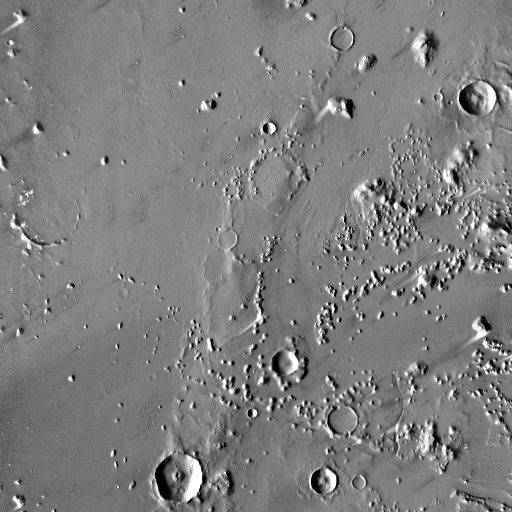
Crater classes present: Background, Other, Layered, Buried